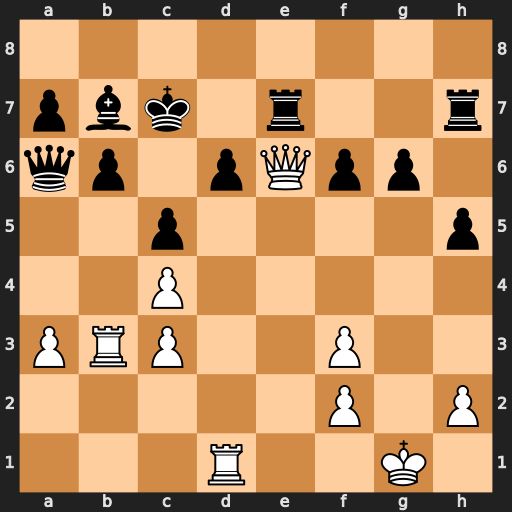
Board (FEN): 8/pbk1r2r/qp1pQpp1/2p4p/2P5/PRP2P2/5P1P/3R2K1
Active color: w
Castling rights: -
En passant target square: -
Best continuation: Qxd6+ Kc8 Qd8#